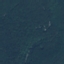
Land use / land cover class: Forest